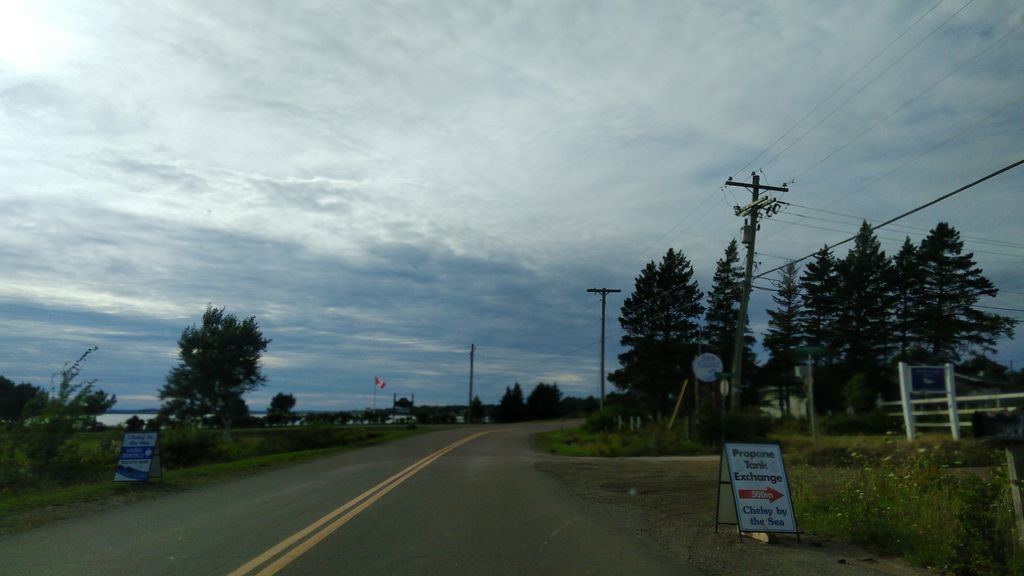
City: charlottetown